Question: I am using jquery-mobile(v1.3.1) that comes with primefaces mobile(v 0.9.5-snapshot). When I try to add icon, I always see name mentioned in attribute "data-icon" will appear as shown in the below pic. How to get rid of it?
'''
<a id="menuSwitcher" href="javascript:void(0)" data-role="button" data-iconpos="left" data-icon="back" onclick="WBUI.menuToggler($(this))" class="ui-btn-left ui-btn ui-shadow ui-btn-corner-all ui-btn-icon-left ui-btn-hover-a ui-btn-up-a" data-corners="true" data-shadow="true" data-iconshadow="true" data-wrapperels="span" data-theme="a" original-title=""> <span class="ui-btn-inner" original-title="">ToolBox</span></a>
'''

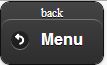
Answer: Found out that the default icomoon css script (since I use it for other icons) has the following data attributes which I need to remove to avoid duplicate rendering.
'''
/* Use the following CSS code if you want to use data attributes for inserting your icons */
[data-icon]:before
{
font-family: 'icomoon';
content: attr(data-icon);
speak: none;
font-weight: normal;
font-variant: normal;
text-transform: none;
line-height: 1;
-webkit-font-smoothing: antialiased;
}
'''